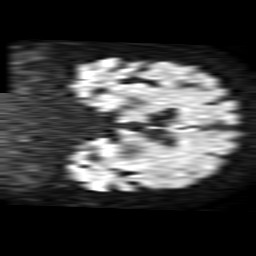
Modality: TRACE
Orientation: coronal
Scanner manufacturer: philips
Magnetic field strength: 1.5 T
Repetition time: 3.684 s
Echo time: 0.09411 s